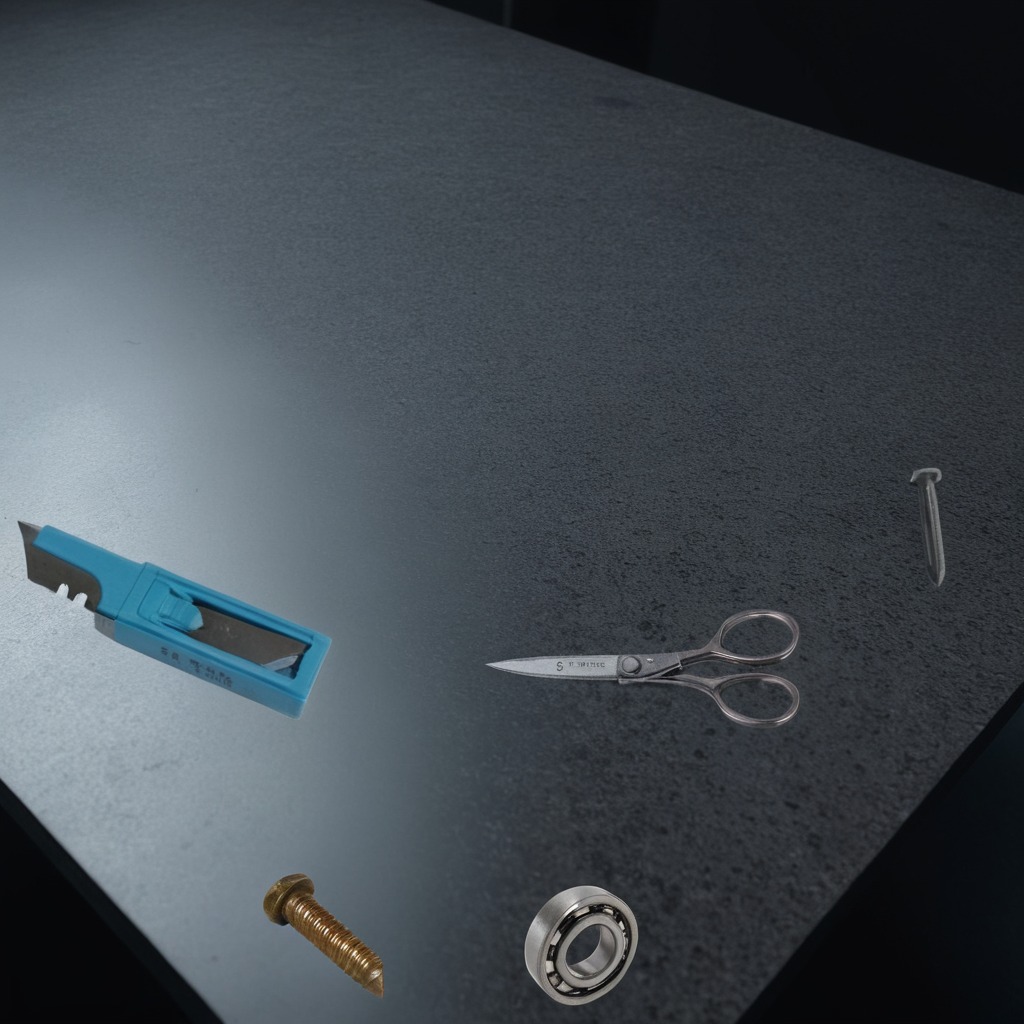
A metal ball bearing, a utility knife, a metal machine screw, an iron nail, and a pair of scissors are lying on the clean granite table inside a workshop at night dim ambient light soft shadows worn but